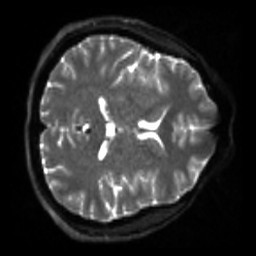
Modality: sbref
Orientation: axial
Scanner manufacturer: siemens
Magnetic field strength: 3 T
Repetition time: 4 s
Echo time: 0.0594 s